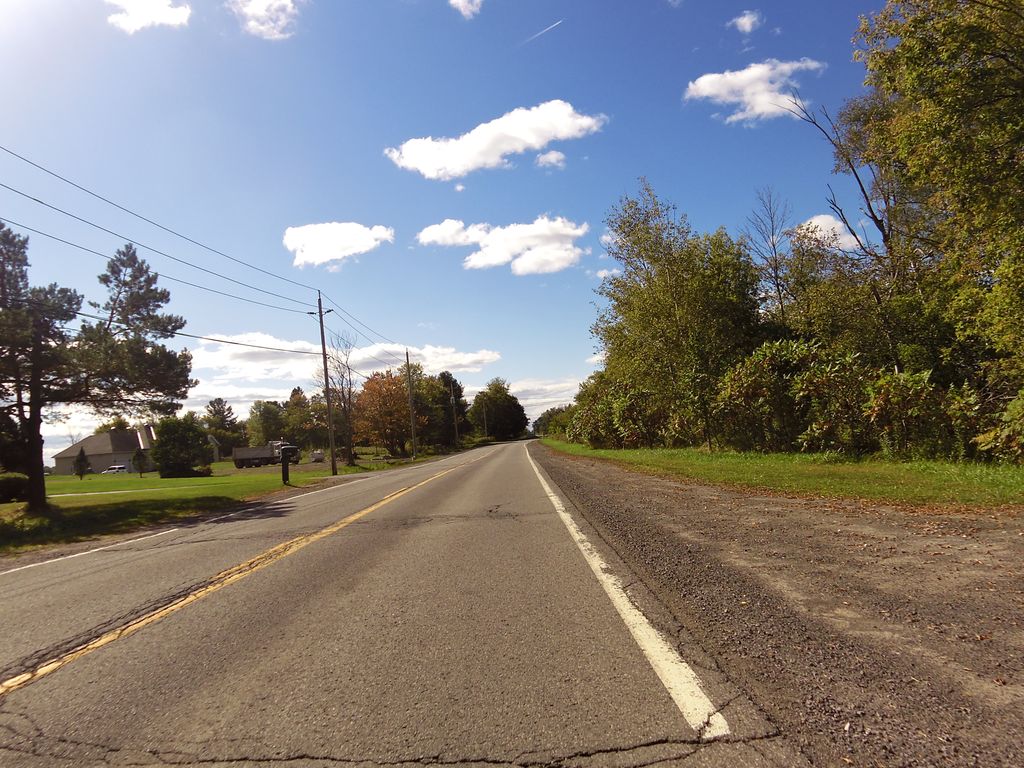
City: ottawa-gatineau